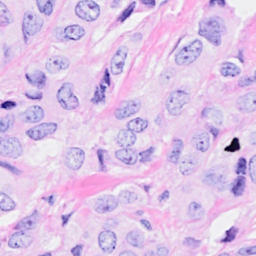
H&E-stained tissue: Breast